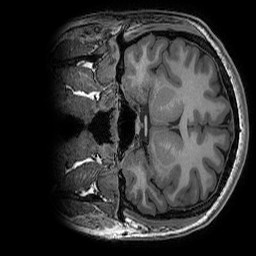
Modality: T1w
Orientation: coronal
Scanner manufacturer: ge
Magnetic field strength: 3 T
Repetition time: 0.008156 s
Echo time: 0.00318 s